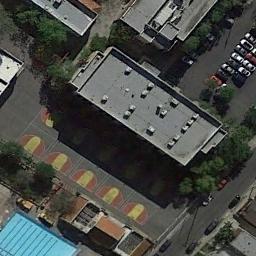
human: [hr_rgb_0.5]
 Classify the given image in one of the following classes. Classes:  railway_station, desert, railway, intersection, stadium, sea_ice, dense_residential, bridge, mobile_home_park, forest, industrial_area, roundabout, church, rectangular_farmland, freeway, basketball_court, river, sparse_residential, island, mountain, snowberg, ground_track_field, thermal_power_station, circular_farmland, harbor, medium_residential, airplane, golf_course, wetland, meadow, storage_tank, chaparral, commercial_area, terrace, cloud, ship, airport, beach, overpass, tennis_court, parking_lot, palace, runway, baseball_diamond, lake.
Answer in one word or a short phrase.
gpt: basketball_court